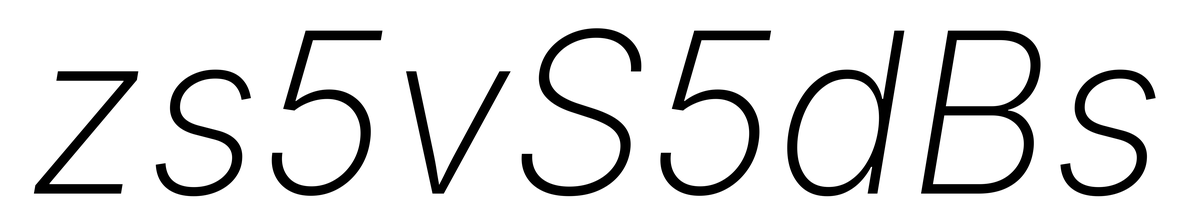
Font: Inter-Italic_ExtraLight_Italic